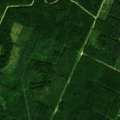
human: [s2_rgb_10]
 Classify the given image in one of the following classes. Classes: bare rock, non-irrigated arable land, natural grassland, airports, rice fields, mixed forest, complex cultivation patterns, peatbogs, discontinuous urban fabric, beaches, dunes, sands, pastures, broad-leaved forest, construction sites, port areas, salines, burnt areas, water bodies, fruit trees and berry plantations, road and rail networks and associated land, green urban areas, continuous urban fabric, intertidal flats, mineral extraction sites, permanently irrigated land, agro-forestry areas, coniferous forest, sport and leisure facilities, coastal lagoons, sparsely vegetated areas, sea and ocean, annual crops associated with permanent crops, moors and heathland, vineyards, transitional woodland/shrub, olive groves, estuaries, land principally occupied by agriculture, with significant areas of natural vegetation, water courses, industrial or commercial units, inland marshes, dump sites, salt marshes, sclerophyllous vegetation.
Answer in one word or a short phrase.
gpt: coniferous forest, mixed forest, transitional woodland/shrub